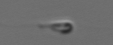
Label: flagellate_morphotype3